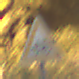
Verkehrszeichen: RadverkehrRechts
Umgebung: Outdoor, Urban
Tageszeit: Night
Wetter: PartlyCloudy
Licht: Artificial
Jahreszeit: NotSpecified
Kontrast: HighContrast